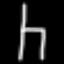
Label: chair